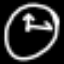
Label: clock